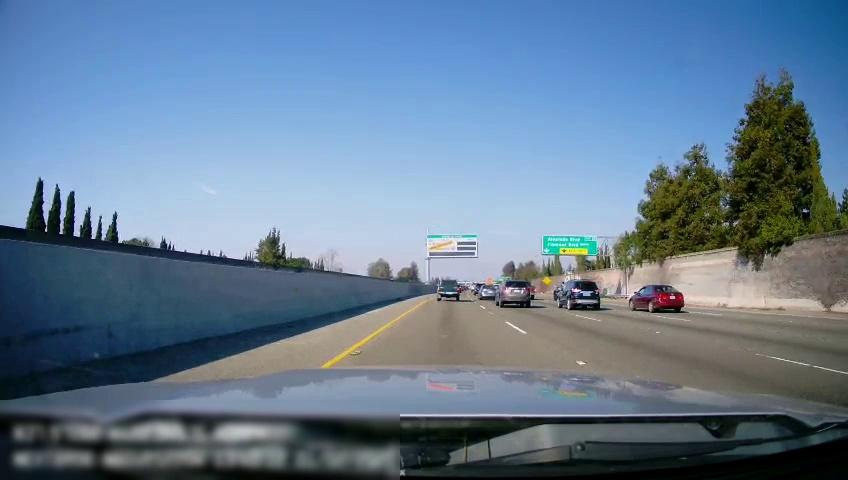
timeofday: Day
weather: Sunny
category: Drivable Space
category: Vehicles | Truck
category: Vehicles | Car
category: Vehicles | Truck
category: Vehicles | Truck
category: Vehicles | SUV
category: Vehicles | SUV
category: Vehicles | Car
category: Vehicles | SUV
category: Lanes | Alternate Lane
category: Lanes | Alternate Lane
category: Lanes | Alternate Lane
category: Lanes | Alternate Lane
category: Lanes | Current Lane
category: Lanes | Current Lane
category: Traffic | Signs
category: Traffic | Signs
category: Traffic | Signs